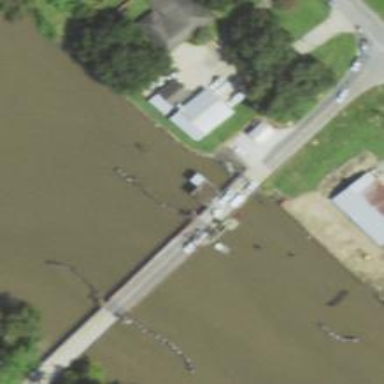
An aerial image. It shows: Swing bridge on tertiary road.